Question: I'm trying to pass a counter as a value to one of the attributes of my custom tab library. Somehow it is not accepting it. Hence, the custom tag is not rendering on my page. When I pass a string literal it is working smooth.
What I did here is,
'''
<mytaglib:pagination totalRecords="<%= rsSize %>" />
'''
Above attribute is defined as a 'String' and both the getter and setter methods are available for it. I'm trying to print it on page just to verify that I'm getting this value.
I even added this line '<rtexprvalue>true</rtexprvalue>' for this particular attribute in my file. This I kept based on this read

Is there anything which I'm missing?
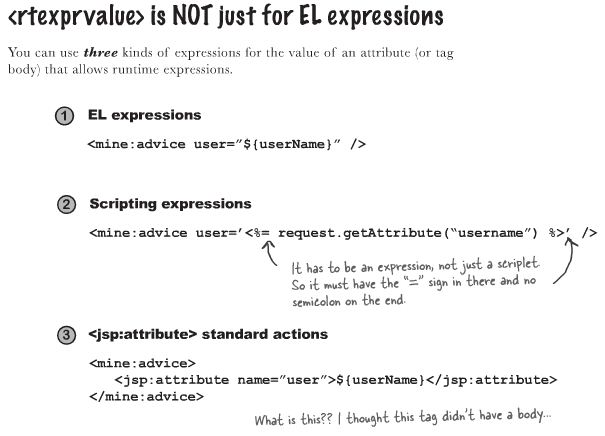
Answer: 'rsSize' is of type 'int' and I defined 'totalRecords' as 'String' object in my tag lib implementation. I changed it to int and that solved the problem.